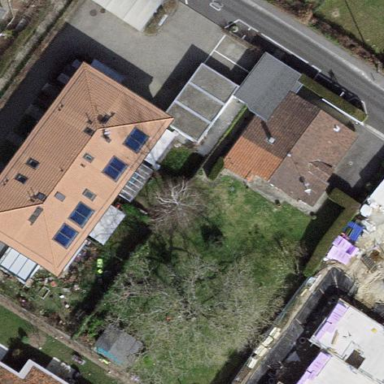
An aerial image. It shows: Garden enclosed by fence.